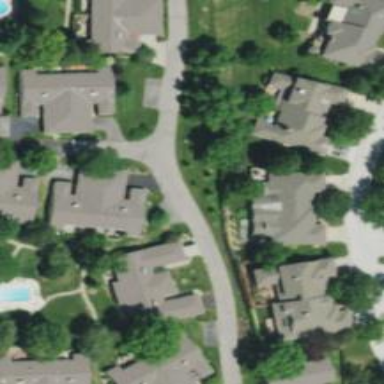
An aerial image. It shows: Living street.